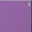
Piece: xx